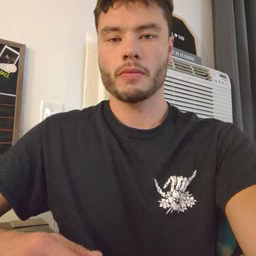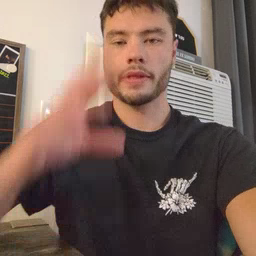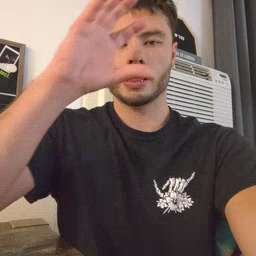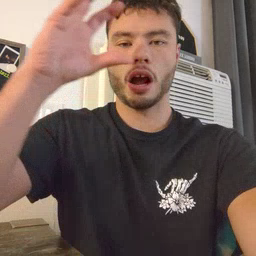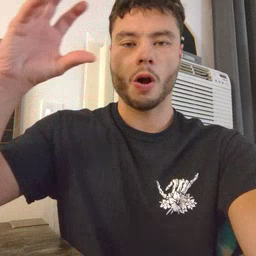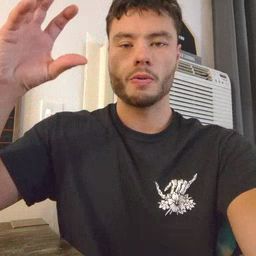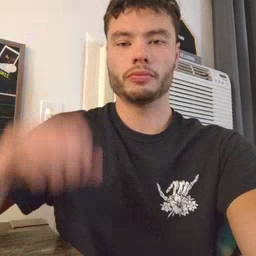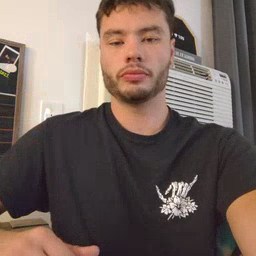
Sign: cloud